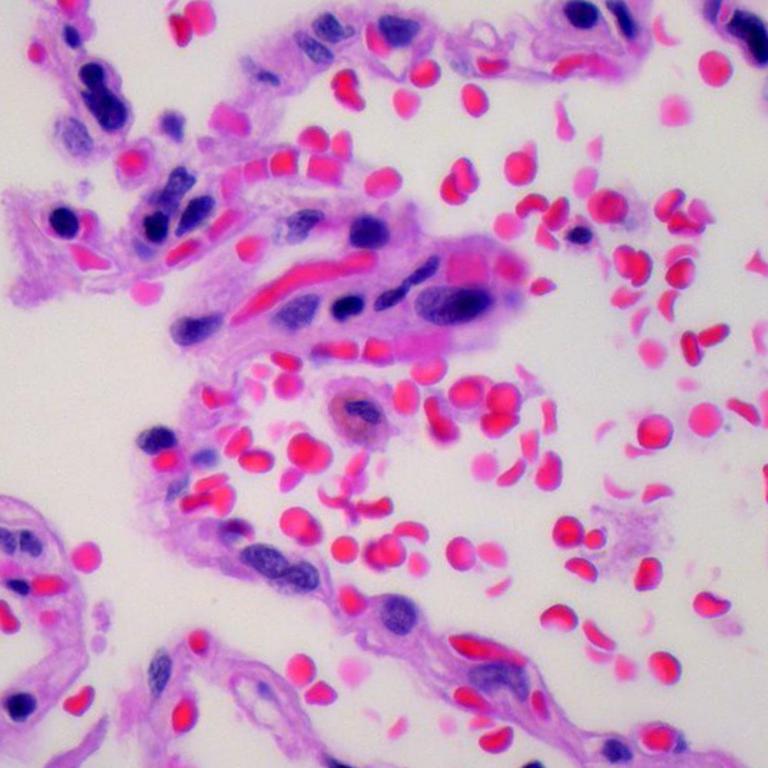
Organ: lung
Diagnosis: benign